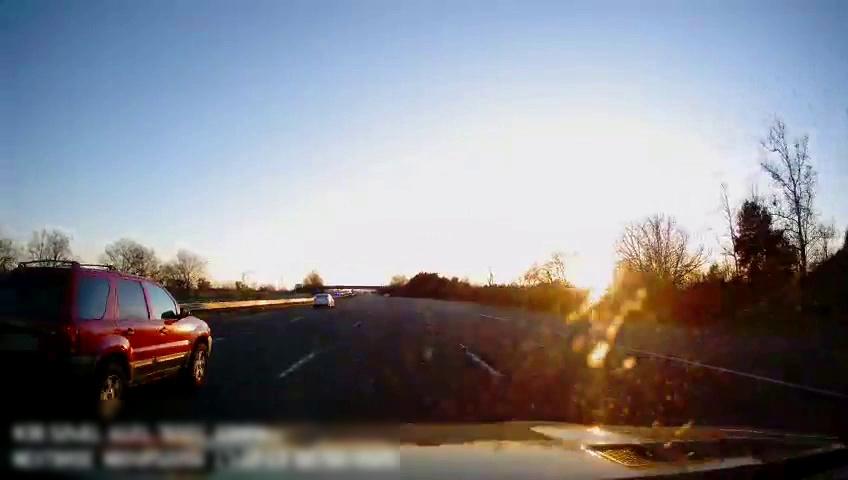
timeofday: Day
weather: Sunny
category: Drivable Space
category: Vehicles | SUV
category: Vehicles | Car
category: Lanes | Alternate Lane
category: Lanes | Alternate Lane
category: Lanes | Current Lane
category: Lanes | Current Lane
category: Lanes | Alternate Lane